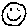
Label: smiley face